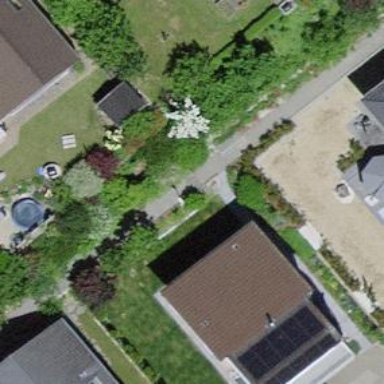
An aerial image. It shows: Simple and straightforward house.